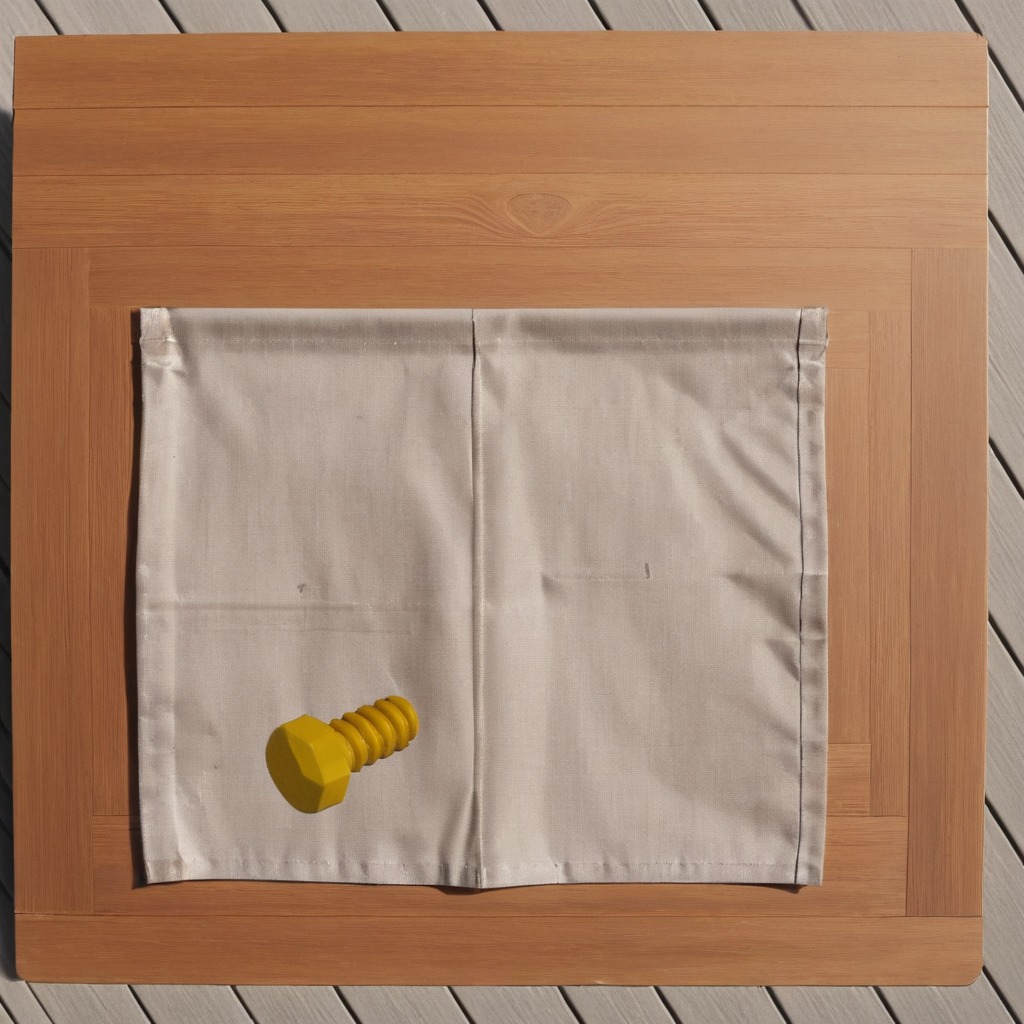
A metal screw lies on the wooden table in an outdoor workshop.